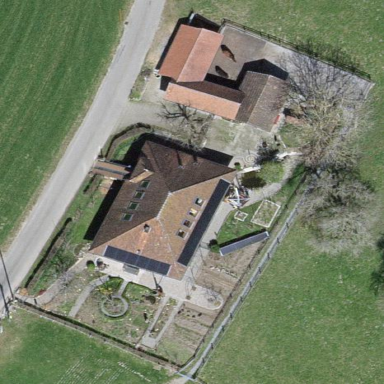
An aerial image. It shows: Farmyard area.